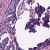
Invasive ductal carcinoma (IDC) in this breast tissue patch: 0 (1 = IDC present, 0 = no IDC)